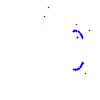
Particle: kaon